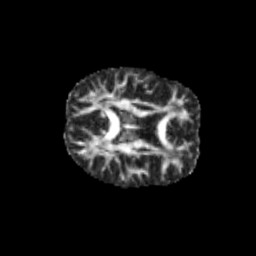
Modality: FA
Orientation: axial
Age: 11
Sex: female
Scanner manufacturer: siemens
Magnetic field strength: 3 T
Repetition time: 3.8 s
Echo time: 0.07 s